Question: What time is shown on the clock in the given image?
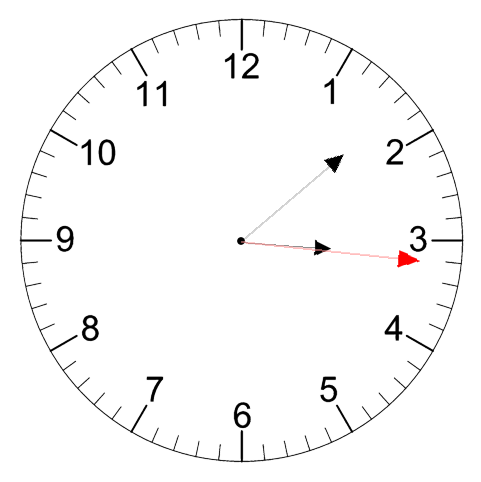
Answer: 03:08:16